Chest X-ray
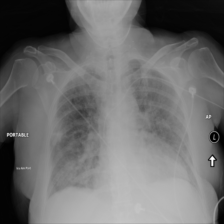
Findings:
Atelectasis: negative
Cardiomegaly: negative
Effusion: negative
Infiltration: positive
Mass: negative
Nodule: negative
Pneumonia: negative
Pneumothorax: negative
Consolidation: negative
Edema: negative
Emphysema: negative
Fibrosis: negative
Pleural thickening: negative
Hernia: negative